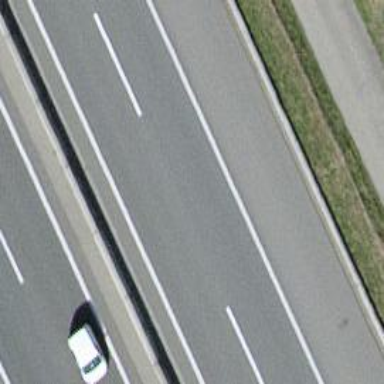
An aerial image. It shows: View of motorway.